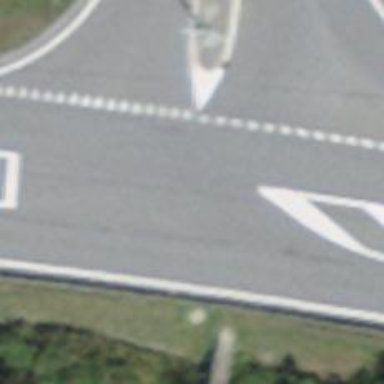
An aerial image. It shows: Asphalt road classified as tertiary.